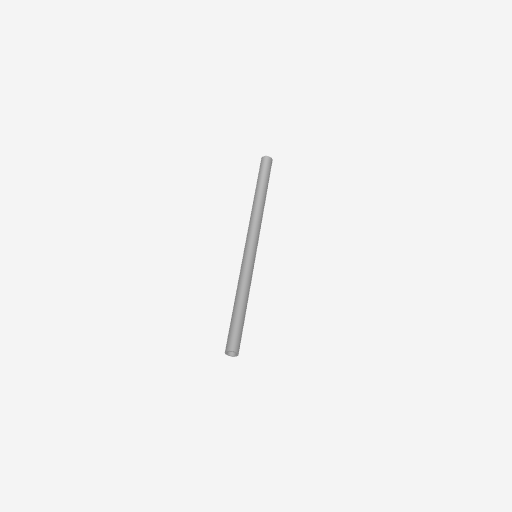
Part: AluminumTube6ID8OD150